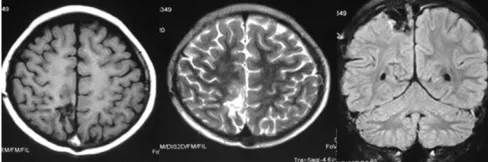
(B) At the six-month postoperative review there was no tumor recurrence.
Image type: radiology (mri)